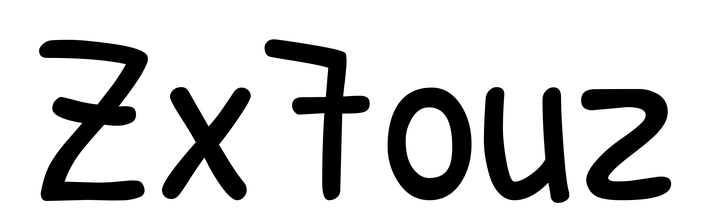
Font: PatrickHand-Regular